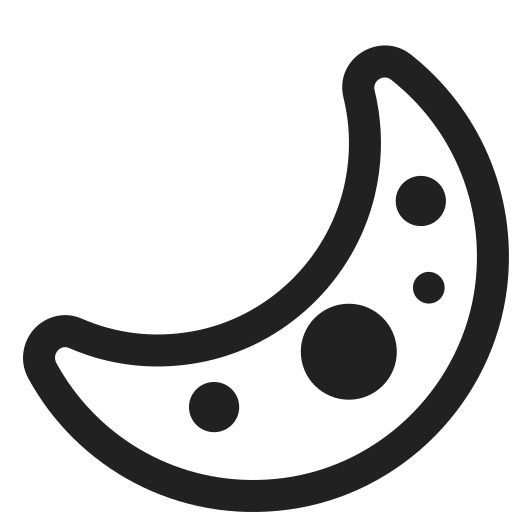
crescent moon high contrast